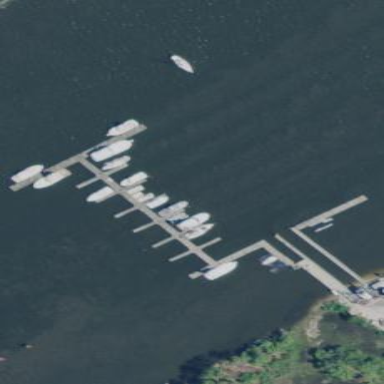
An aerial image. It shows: Marina on leisure land.